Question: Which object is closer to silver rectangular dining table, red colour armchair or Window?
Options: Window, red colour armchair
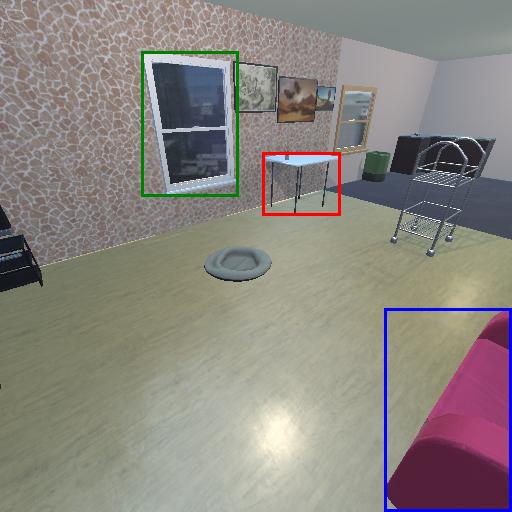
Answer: Window